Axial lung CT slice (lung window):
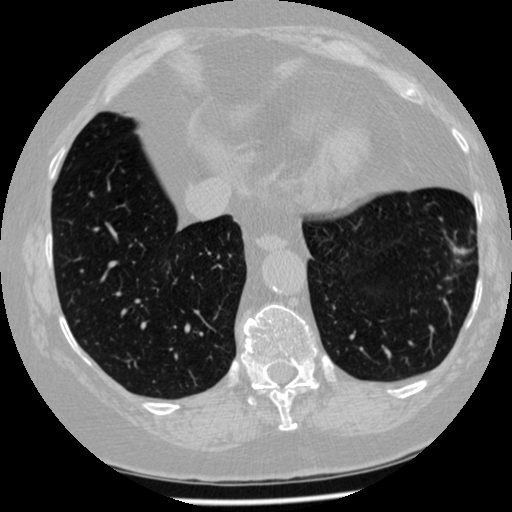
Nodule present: no